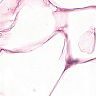
Metastatic tissue present: no